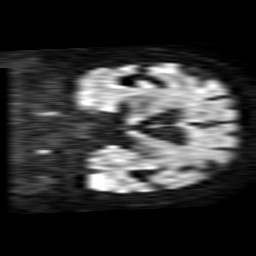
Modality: TRACE
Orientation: coronal
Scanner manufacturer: philips
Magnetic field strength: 1.5 T
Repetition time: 3.695 s
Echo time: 0.09411 s